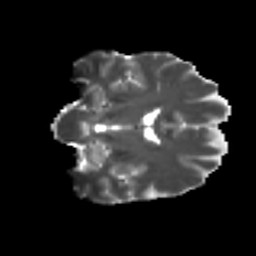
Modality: T2w
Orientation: coronal
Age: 37
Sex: female
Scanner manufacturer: ge
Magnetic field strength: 3 T
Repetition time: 7.8 s
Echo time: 0.0608 s